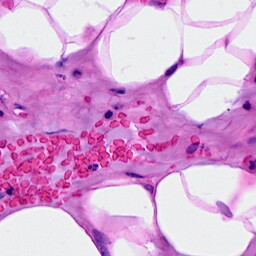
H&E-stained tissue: Breast